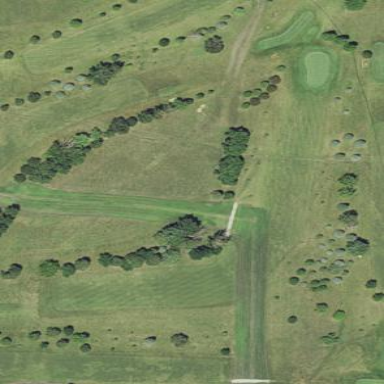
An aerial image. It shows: Golf course.